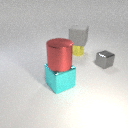
large cyan metal cube below large red metal cylinder